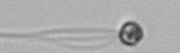
Label: flagellate